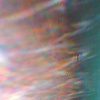
Label: sunburn